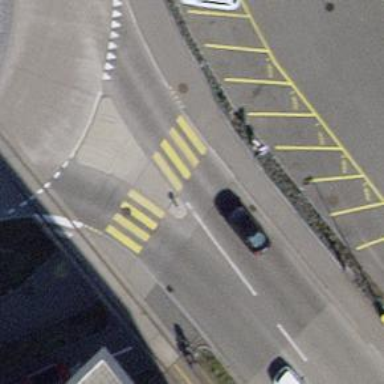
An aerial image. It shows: Zebra crossing on the road.